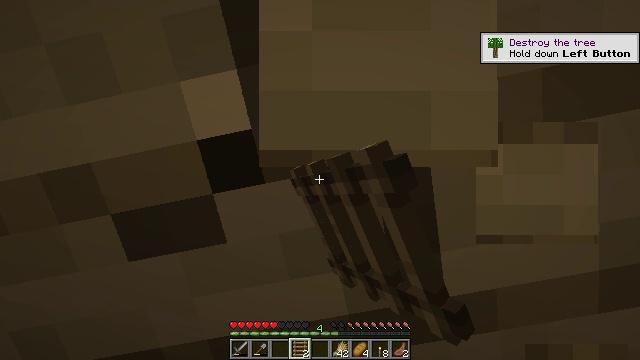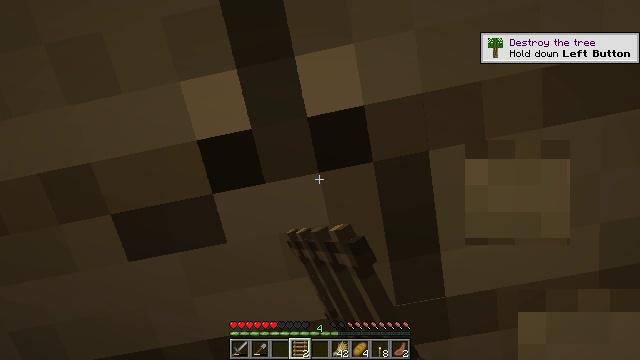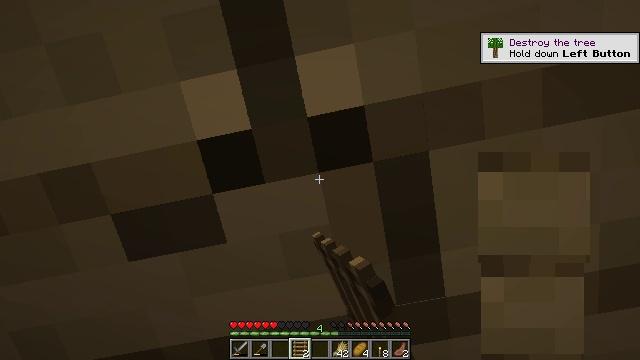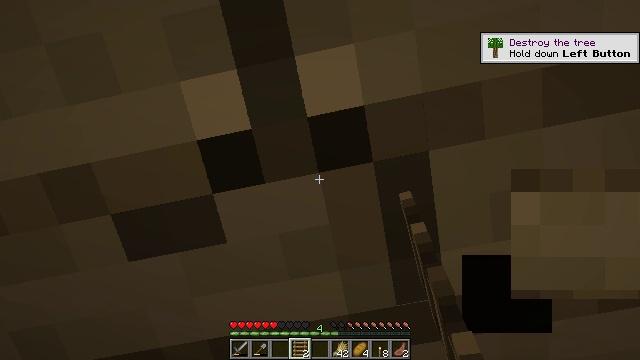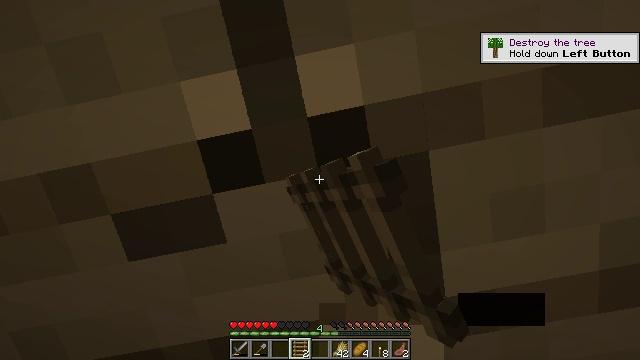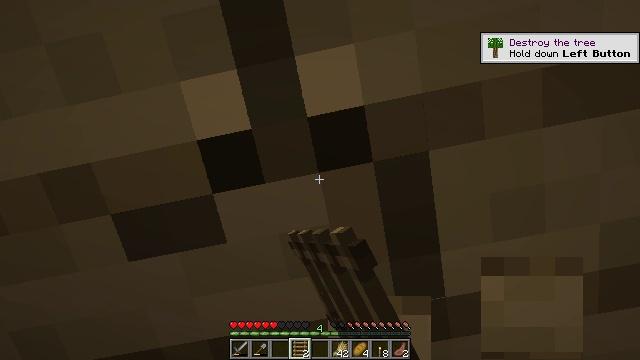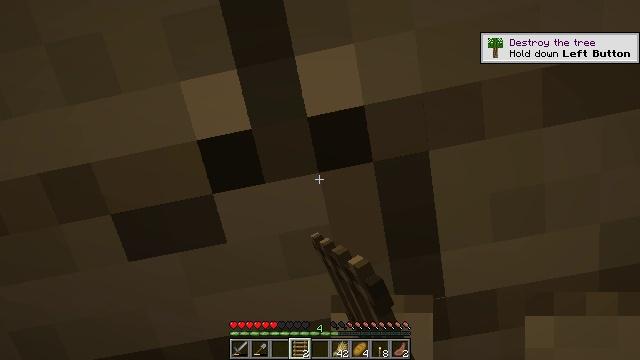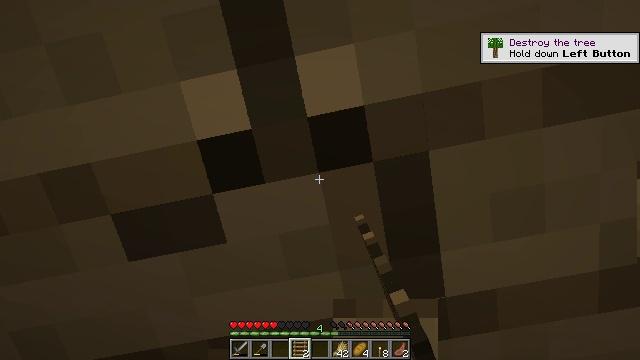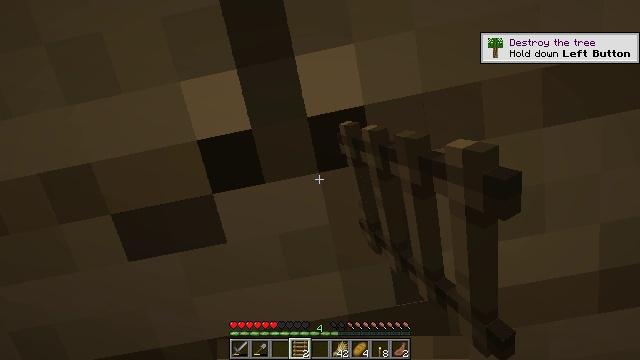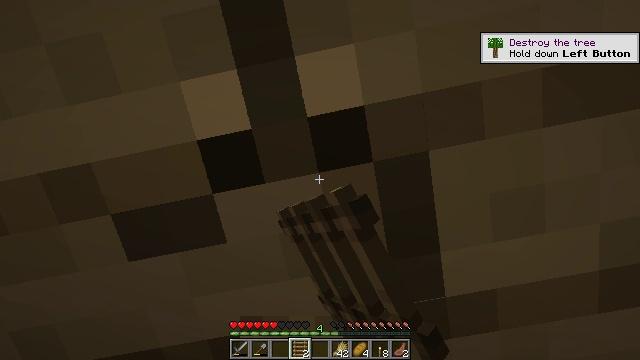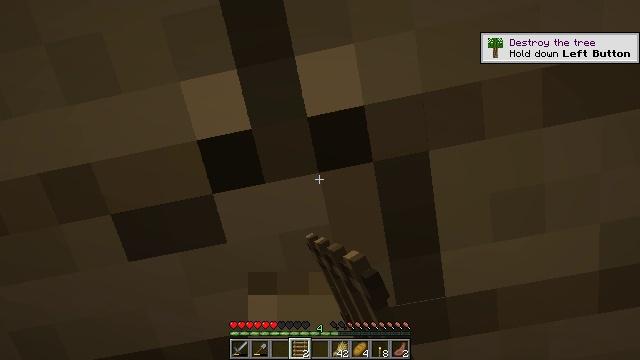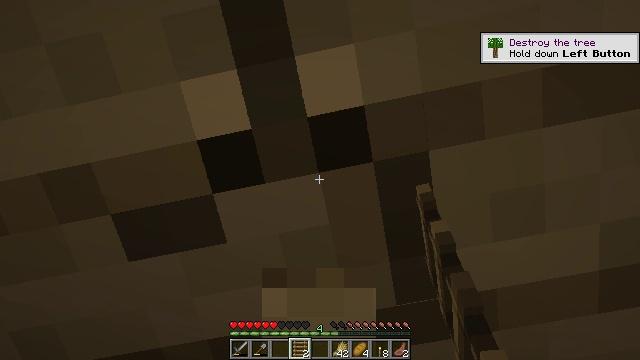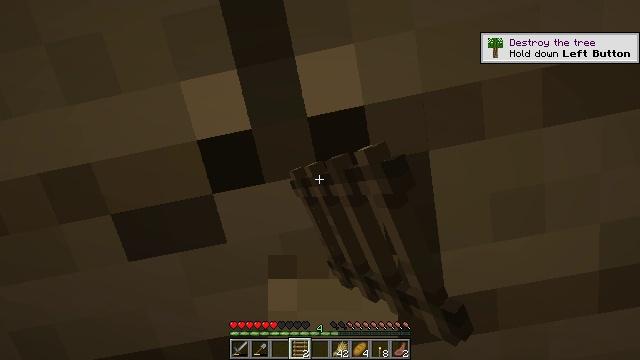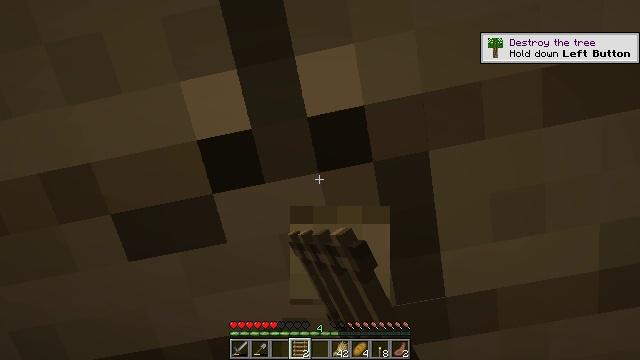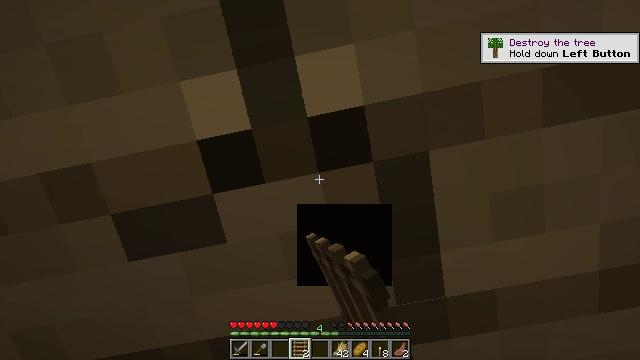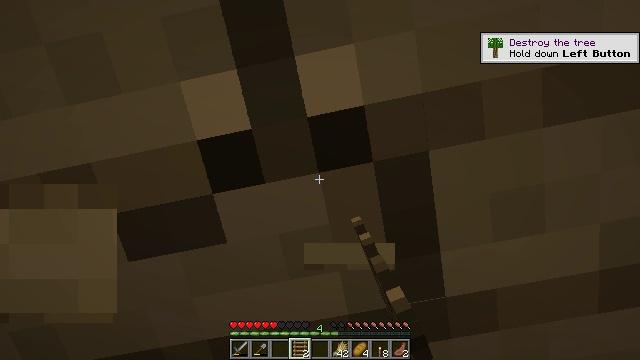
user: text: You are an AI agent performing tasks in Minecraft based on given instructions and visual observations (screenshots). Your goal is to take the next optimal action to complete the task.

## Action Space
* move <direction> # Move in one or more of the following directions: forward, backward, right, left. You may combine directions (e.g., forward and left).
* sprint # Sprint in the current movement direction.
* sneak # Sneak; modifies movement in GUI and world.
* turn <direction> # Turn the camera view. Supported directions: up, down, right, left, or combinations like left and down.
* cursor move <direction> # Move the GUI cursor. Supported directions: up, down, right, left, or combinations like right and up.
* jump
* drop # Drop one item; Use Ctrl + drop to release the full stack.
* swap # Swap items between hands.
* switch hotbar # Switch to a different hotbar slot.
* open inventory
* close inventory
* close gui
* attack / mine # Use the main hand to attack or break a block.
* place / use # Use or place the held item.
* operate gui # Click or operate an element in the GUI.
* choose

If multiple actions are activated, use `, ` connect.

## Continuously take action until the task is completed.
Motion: motion action
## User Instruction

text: Collect the oak planks from the structure.
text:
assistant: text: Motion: sneak, attack / mine
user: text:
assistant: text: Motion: sneak, attack / mine
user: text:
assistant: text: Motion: sneak, attack / mine
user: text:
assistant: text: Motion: sneak, attack / mine
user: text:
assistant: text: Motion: sneak, attack / mine
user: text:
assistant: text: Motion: sneak, attack / mine
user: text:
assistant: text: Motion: sneak, attack / mine
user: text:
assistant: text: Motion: sneak, attack / mine
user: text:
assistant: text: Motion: sneak, attack / mine
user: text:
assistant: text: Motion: sneak, attack / mine
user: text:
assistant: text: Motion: sneak, attack / mine
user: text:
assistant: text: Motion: sneak, attack / mine
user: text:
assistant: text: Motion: sneak, attack / mine
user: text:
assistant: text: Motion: sneak, attack / mine
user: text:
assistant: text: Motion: sneak, attack / mine
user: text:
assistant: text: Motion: sneak, attack / mine
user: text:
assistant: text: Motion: sneak, attack / mine
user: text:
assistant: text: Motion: sneak, attack / mine
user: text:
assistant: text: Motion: sneak, attack / mine
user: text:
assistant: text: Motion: sneak, attack / mine
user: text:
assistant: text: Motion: sneak, attack / mine
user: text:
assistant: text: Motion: sneak, attack / mine
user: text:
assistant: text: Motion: sneak, attack / mine
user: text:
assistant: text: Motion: sneak, attack / mine
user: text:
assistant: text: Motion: sneak, attack / mine
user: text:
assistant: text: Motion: sneak, attack / mine
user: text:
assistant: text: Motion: sneak, attack / mine
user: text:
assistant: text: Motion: sneak, attack / mine
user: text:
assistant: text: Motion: sneak, attack / mine
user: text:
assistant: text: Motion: sneak, attack / mine